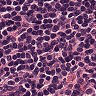
Metastatic tissue present: no